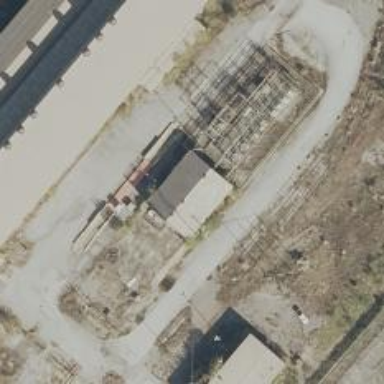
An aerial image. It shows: Industrial substation surrounded by fence.